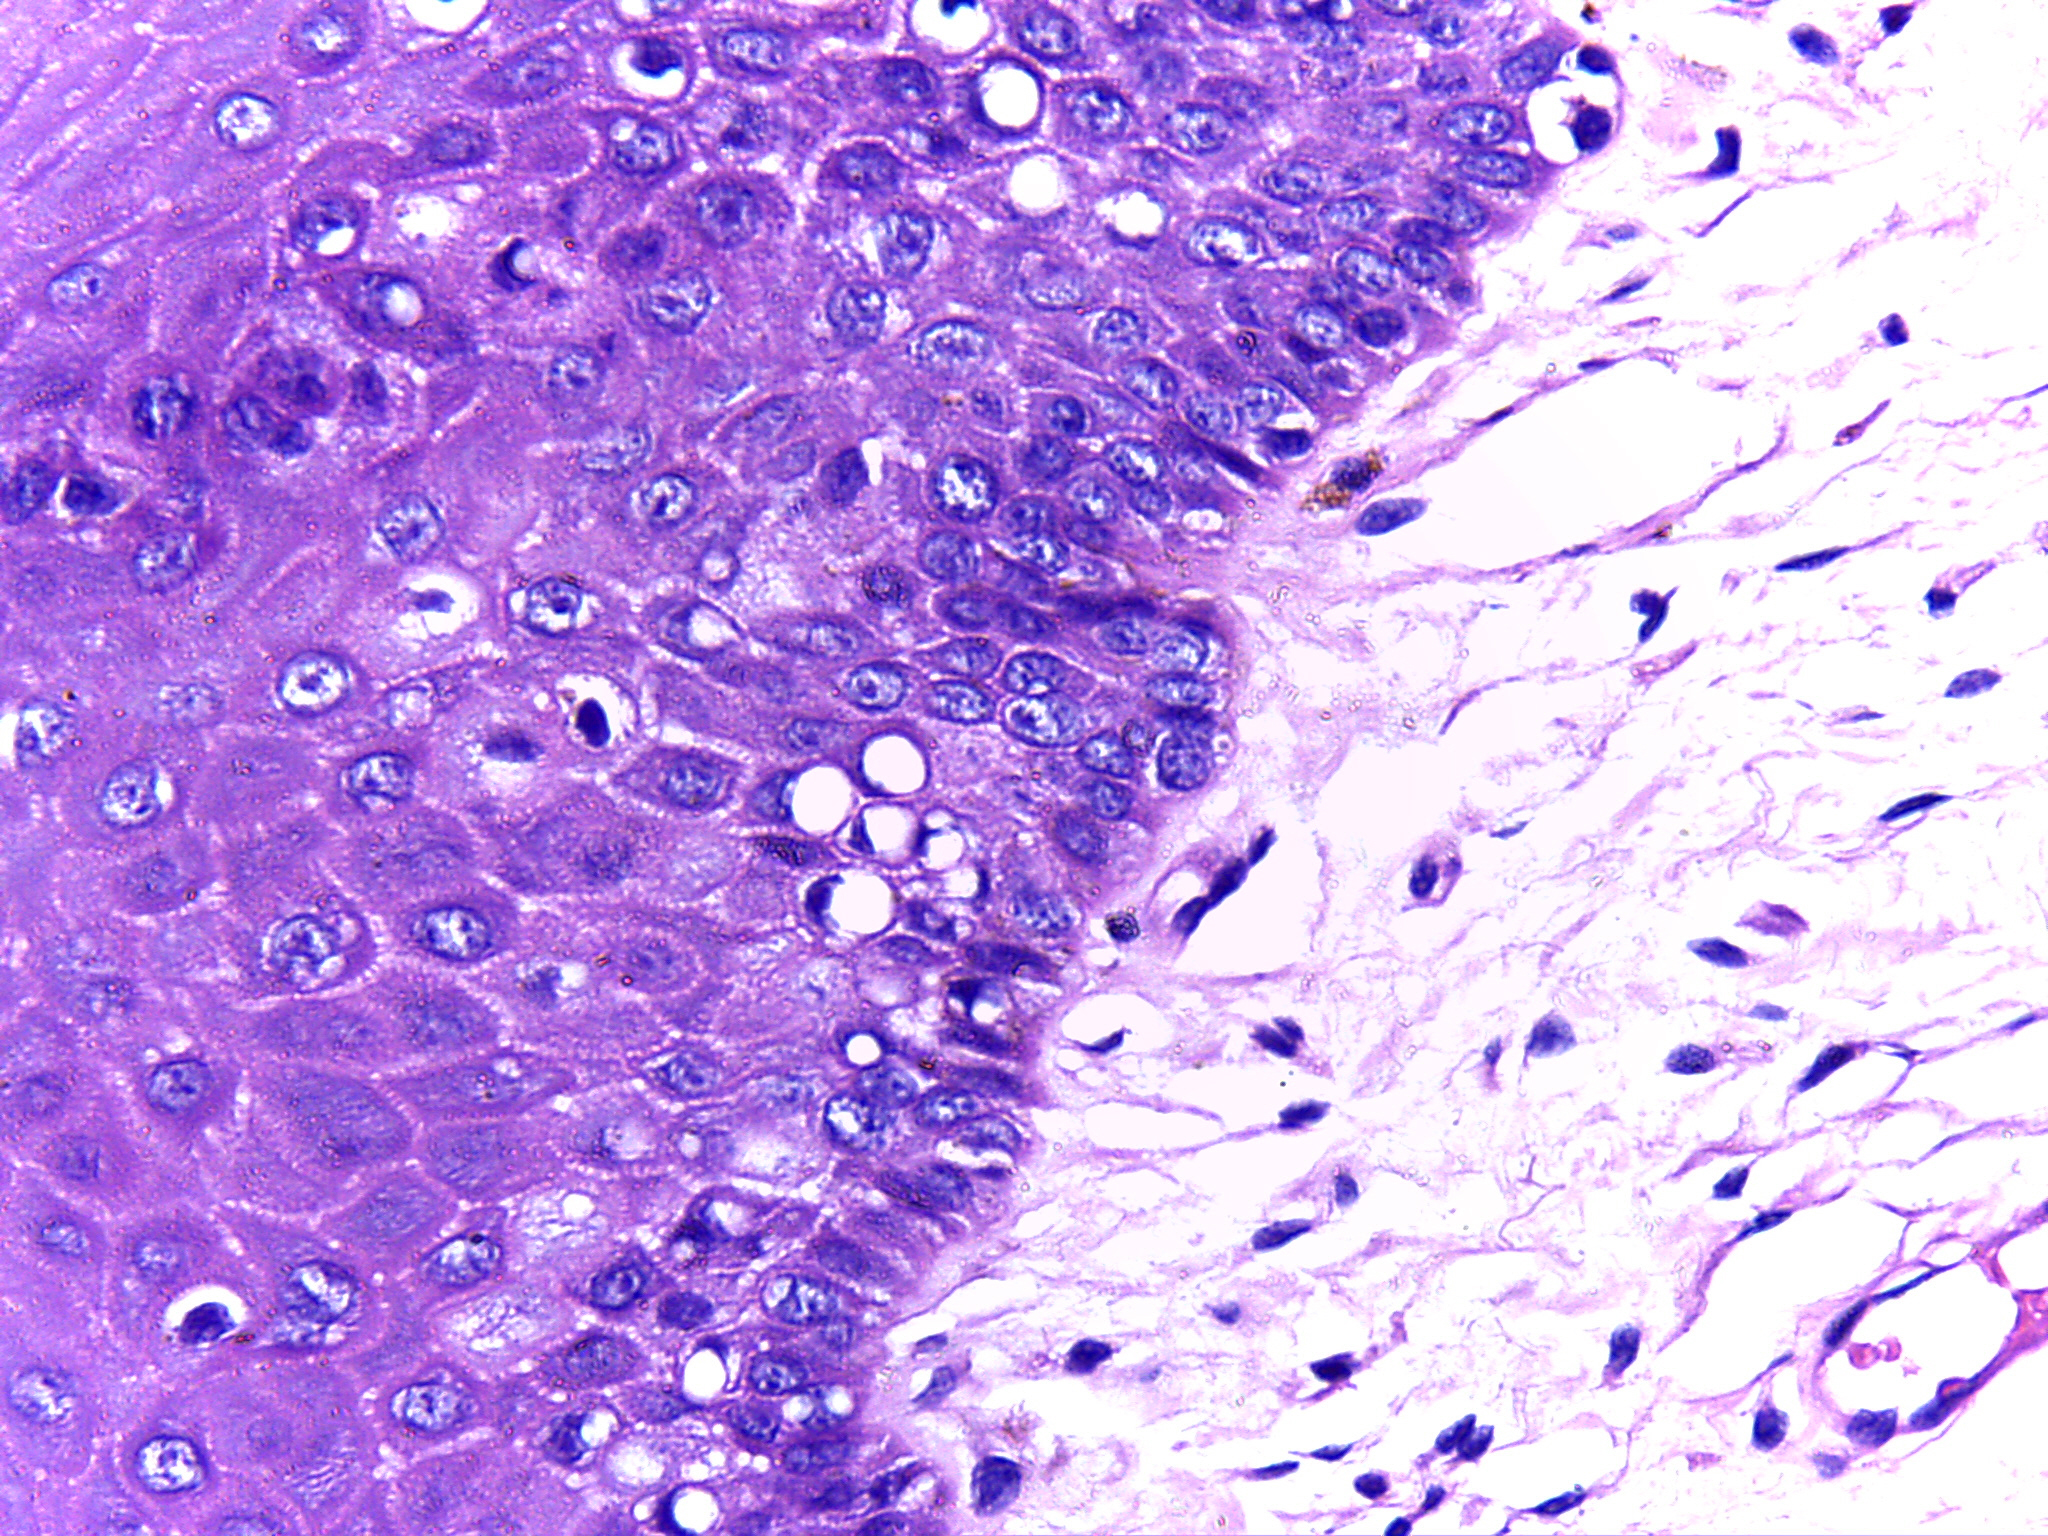
Diagnosis: Normal